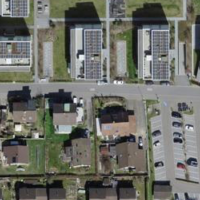
EUNIS habitat code: 54
Species observed at this site:
Vinca major